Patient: sex F, age 75
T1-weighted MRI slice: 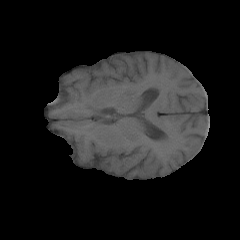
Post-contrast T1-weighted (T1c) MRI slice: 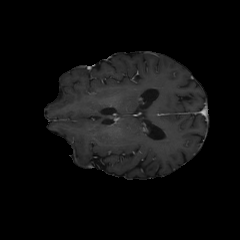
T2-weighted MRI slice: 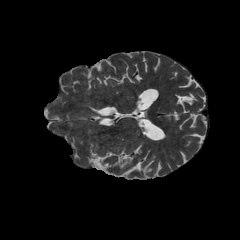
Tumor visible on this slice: no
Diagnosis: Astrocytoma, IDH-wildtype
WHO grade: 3